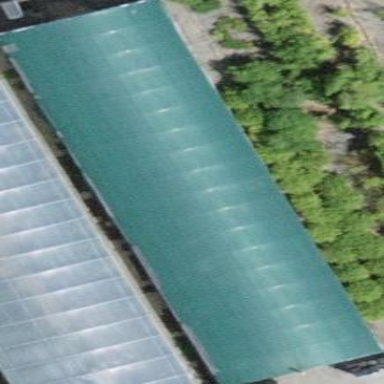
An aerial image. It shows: Greenhouse.